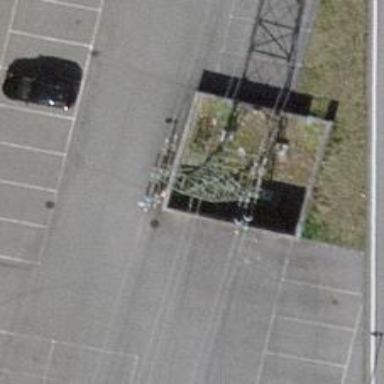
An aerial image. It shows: Lattice structure tower used for power distribution.